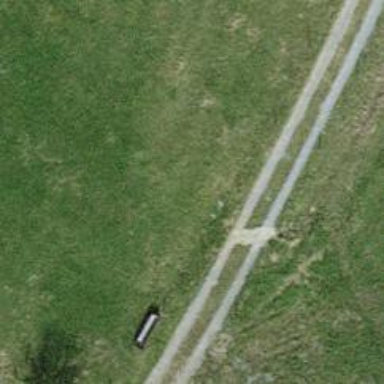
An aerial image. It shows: Compacted track road.